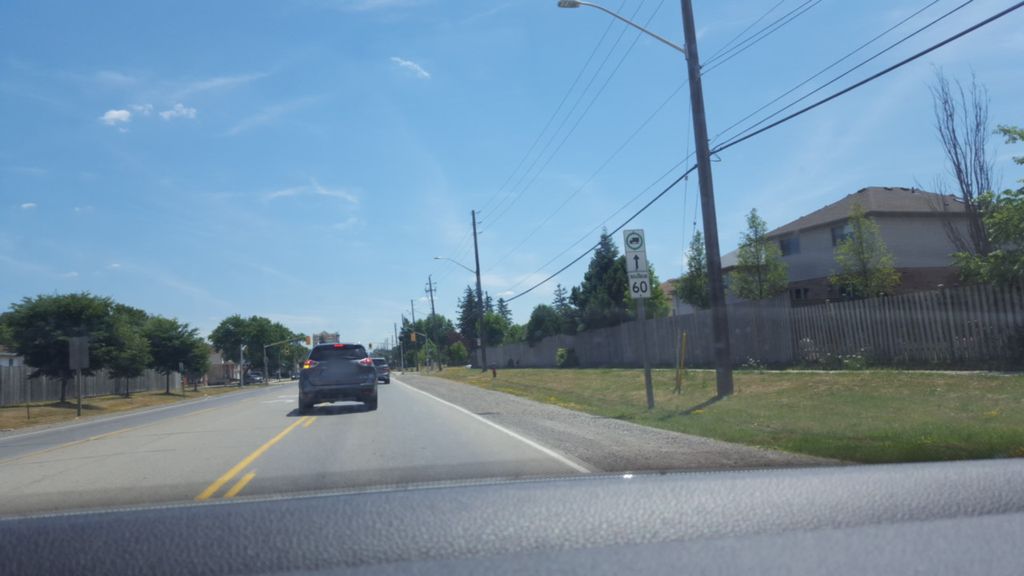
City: hamilton